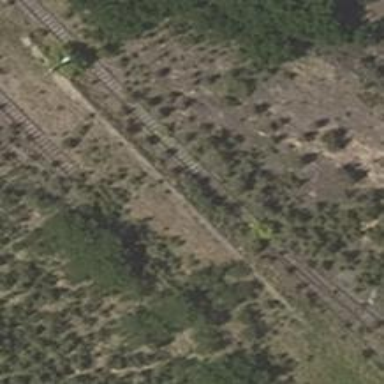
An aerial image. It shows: Railway switch.